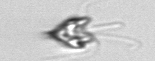
Label: Pyramimonas_longicauda